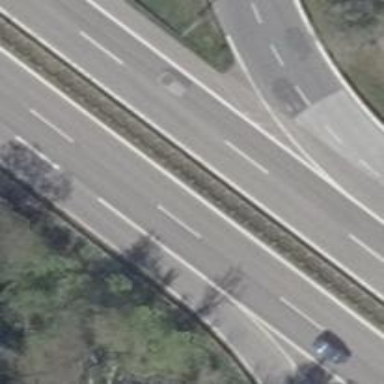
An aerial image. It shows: Trunk highway with embankment.